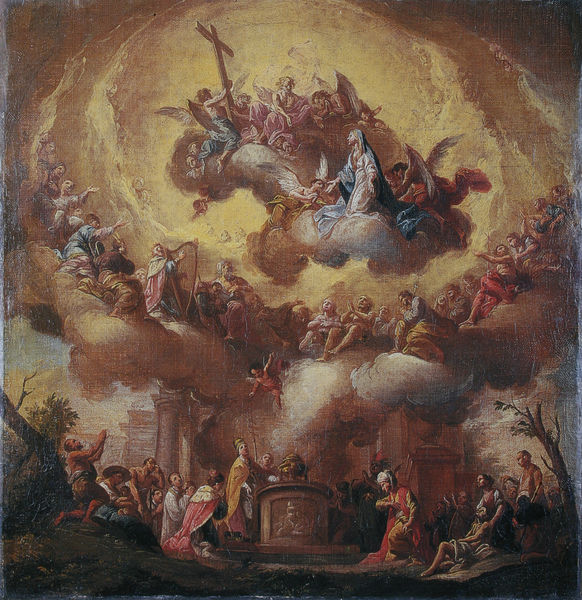
Titel: Maria als Fürsprecherin der sie anbetenden Völker und Stände
Künstler: Thomas Christian Wink (Winck)
Standort: Mainz
Institution: Landesmuseum
Schlagwörter: baum, blau, dunkel, flügel, gemälde, gott, himmel, laub, mann, schatten, umhang, weiß, wolken, bäume, frauen, gelb, grün, komposition, landschaft, menschen, sitzen, bewegung, braun, bunt, frau, grau, hell, licht, männer, orange, schwarz, szene, säule, säulen, rot, wiese, wolke, malerei, masse, gericht, architektur, barock, bibel, falten, bild, blicken, öl, ast, erde, natur, wind, zweige, busch, kirche, rauch, sonne, gewand, gold, mantel, sitzend, stehend, decke, gewänder, kind, klassizismus, musik, pflanzen, krone, renaissance, rokoko, rosa, brunnen, fliegen, kinder, kreis, rund, engel, putte, putto, deutschland, liegen, düster, italien, perspektive, schuhe, zuschauer, lila, figuren, kuppel, sturm, wetter, bischof, könig, papst, soldaten, wandgemälde, podest, leuchten, paradies, kreuz, religion, flug, wolkenbank, schweben, wirbel, jungfrau, viele, knien, soldat, kardinal, beten, gebet, allegorie, ritter, altar, kathedrale, rom, römer, geometrisch, schein, talare, erleuchtet, kanzel, christus, grab, jesus, strudel, apokalypse, christlich, fegefeuer, götter, hölle, jüngstes gericht, flehen, vision, andacht, betende, gottesdienst, krönung, priester, religiös, weihrauch, höhenzug, erscheinung, tempel, heilige, opfer, opferung, deckengemälde, fresko, golden, anbeten, verehrung, harfe, heilig, putten, maria, david, madonna, erinnerung, anbetung, jesu, hirte, putti, mystik, schwebend, spirale, buam, fresco, auferstehung, altarbild, bitten, gläubige, rafael, christi, göttlich, himmelfahrt, marientod, verkündigung, gegenständlich, sultan, fahrt, bauwerk, harve, rondell, kreut, vierung, apotheose, pathos, dreifaltigkeit, marienkrönung, mariä, frsko, ikonographie, glorie, gottvater, anflehen, altargemälde, gnade, deckenfresko, brandopfer, mariae himmelfahrt, engelschor, seraphim, assunta, maria himmelfahrt, engelschar, woke, leuchtet, bum, höllenschlund, quadratur, quadraturmalerei, aufwärts, raphael, jüngstes, gläubiger, kirchendiener, arphe, ascensione, geladen, götlichj, harphe, heerschren, kreisanordnung, kreisbewegung, luftwirbel, marienkult, messfeier, rundflug, stimmungsgeladen, verkünigung, vierzehnheiligen, wolkentraum, ängel, himmelsgericht, kreur, dnkel, prometeus, himmerlfahrt, mescnehn, himmel wilken, hallelujah, christluch